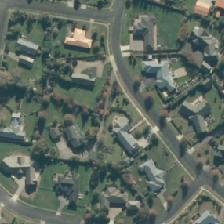
Land cover: urban_build_up